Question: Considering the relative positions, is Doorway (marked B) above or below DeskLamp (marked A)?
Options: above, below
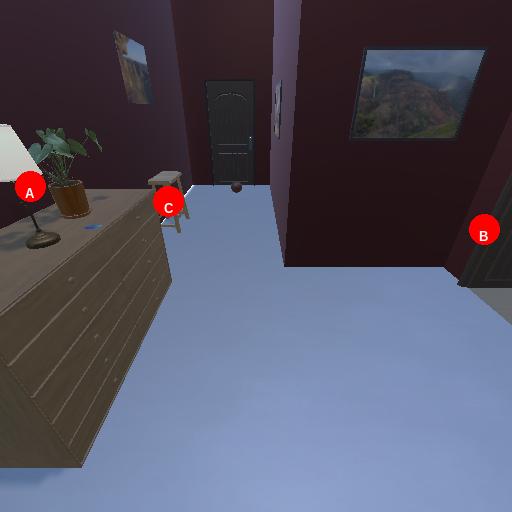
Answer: above